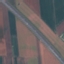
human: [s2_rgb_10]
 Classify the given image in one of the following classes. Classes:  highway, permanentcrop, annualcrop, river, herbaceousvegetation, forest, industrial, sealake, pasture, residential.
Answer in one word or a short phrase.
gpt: Highway